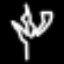
Label: leaf